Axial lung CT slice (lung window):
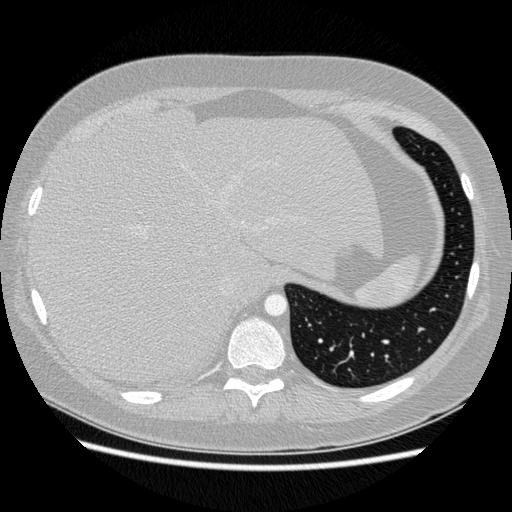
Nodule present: no